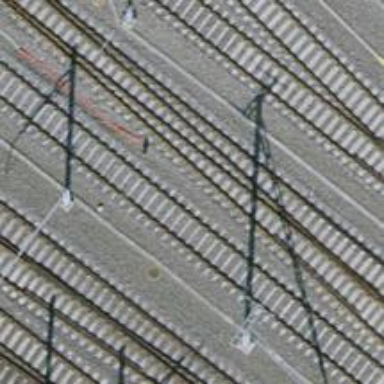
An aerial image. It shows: Single-track electrified railway siding with contact line for service.